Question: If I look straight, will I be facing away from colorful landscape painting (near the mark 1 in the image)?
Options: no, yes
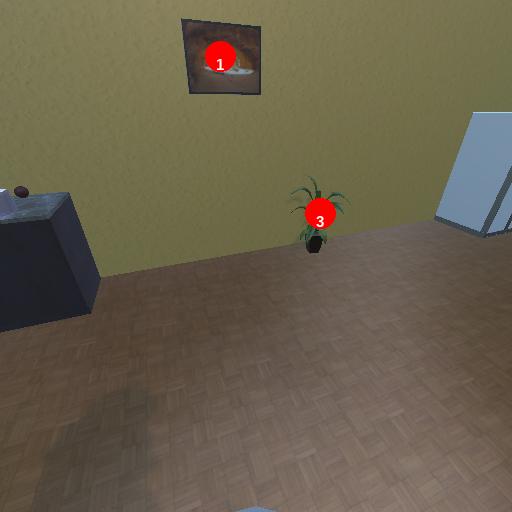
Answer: no